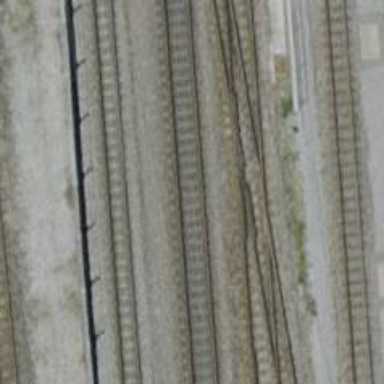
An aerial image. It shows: Narrow-gauge railway siding with electrified contact lines. It has one track.